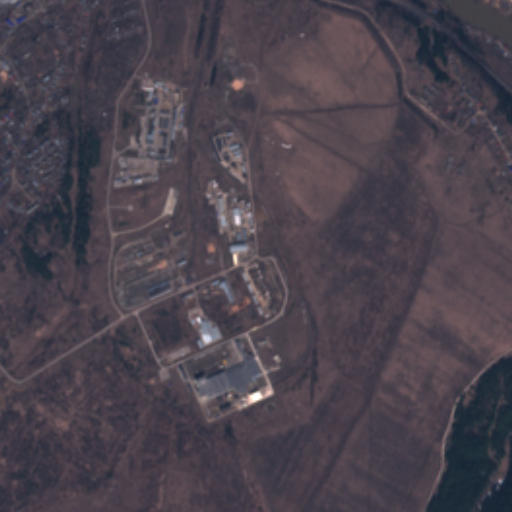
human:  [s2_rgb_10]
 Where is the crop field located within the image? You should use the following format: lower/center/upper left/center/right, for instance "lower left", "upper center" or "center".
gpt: The crop field is located in the upper left of the image.
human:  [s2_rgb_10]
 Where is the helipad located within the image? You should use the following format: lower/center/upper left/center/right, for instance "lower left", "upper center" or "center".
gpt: The helipad is located in the center left of the image.
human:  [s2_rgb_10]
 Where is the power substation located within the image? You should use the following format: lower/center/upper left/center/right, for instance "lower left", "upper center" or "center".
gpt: The power substation is located in the upper center of the image.
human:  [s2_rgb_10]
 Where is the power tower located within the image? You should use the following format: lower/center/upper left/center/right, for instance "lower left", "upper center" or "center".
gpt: There is no power tower in the image.